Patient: sex M, age 52
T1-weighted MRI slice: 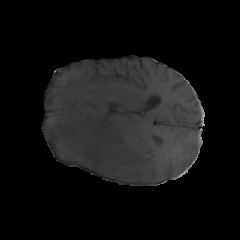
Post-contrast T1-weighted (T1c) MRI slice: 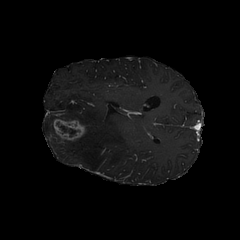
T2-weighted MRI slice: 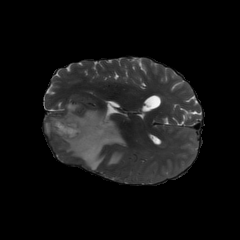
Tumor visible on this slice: yes
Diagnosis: Glioblastoma, IDH-wildtype
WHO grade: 4